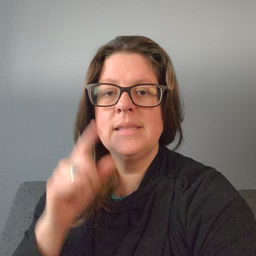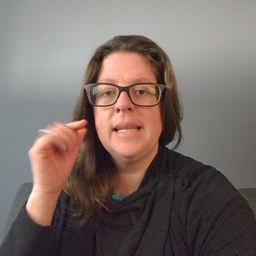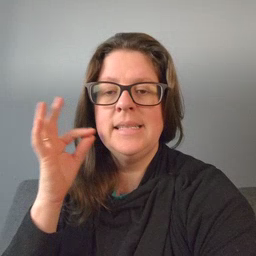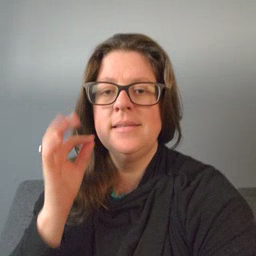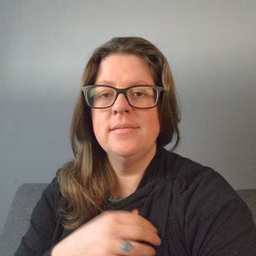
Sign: kitty